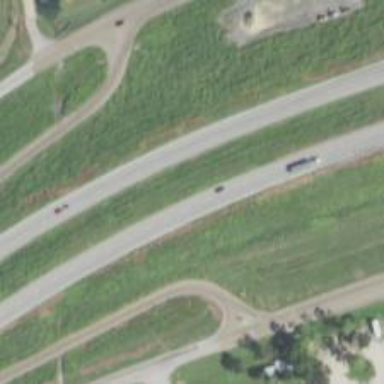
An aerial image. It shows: Trunk highway with expressway features.